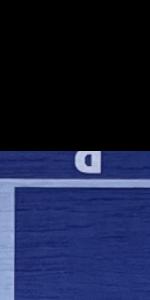
Label: Empty